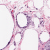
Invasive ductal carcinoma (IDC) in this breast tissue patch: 0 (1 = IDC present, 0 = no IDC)